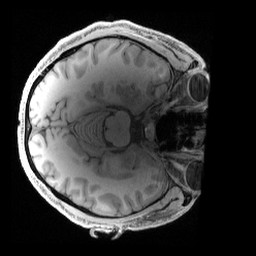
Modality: T1w
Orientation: axial
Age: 39
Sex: male
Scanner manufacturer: siemens
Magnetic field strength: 3 T
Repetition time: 2.4 s
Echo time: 0.00241 s